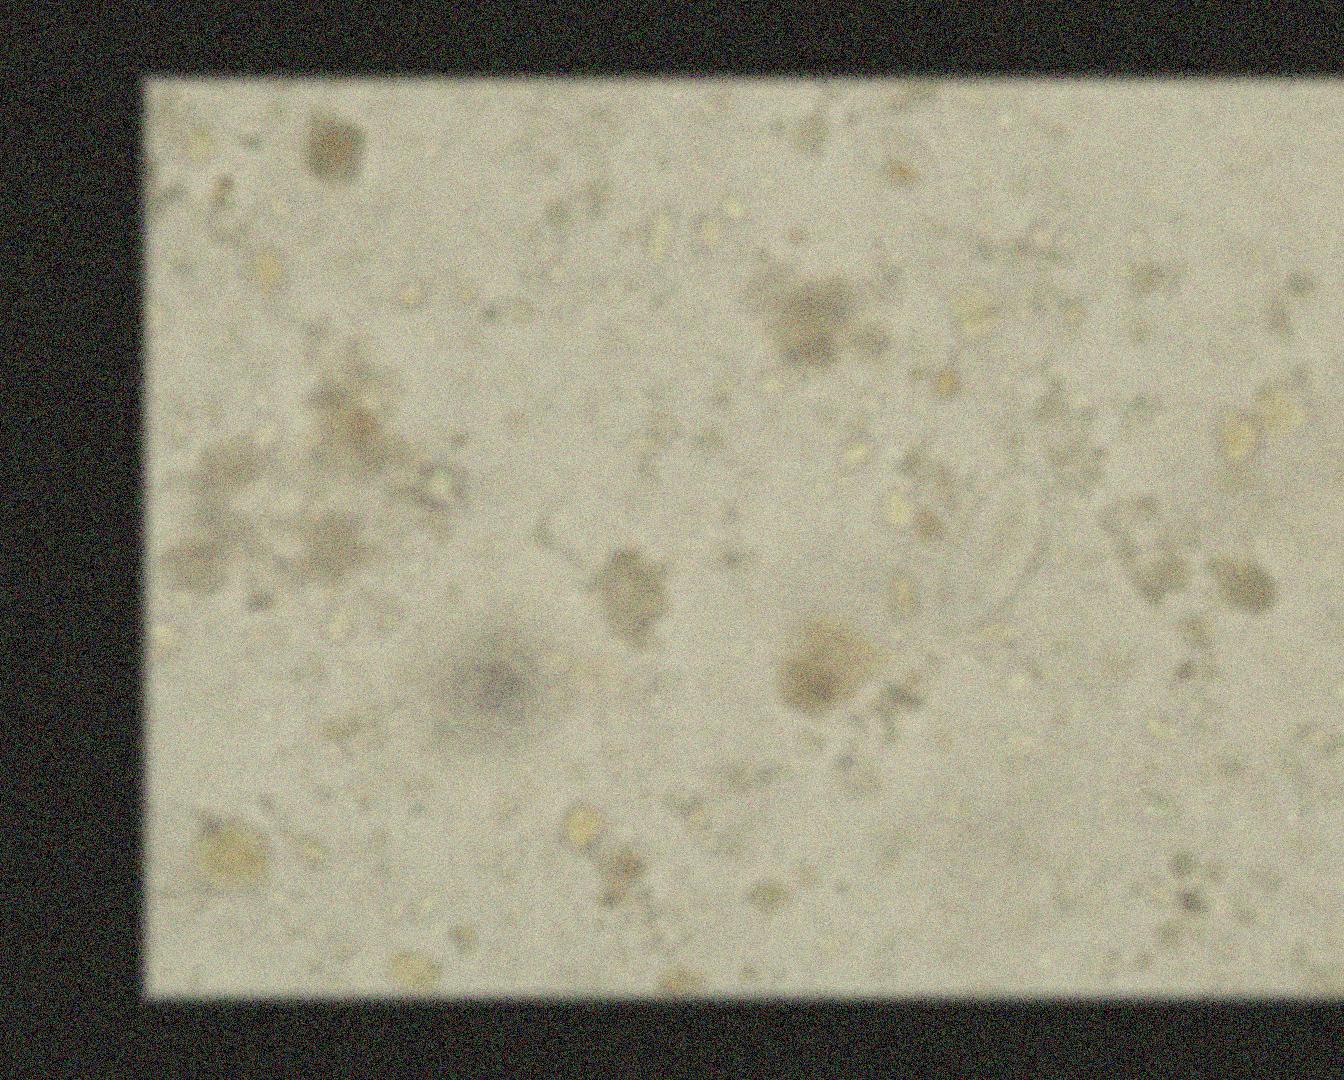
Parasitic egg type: Enterobius vermicularis